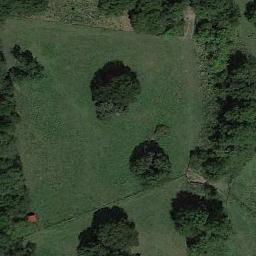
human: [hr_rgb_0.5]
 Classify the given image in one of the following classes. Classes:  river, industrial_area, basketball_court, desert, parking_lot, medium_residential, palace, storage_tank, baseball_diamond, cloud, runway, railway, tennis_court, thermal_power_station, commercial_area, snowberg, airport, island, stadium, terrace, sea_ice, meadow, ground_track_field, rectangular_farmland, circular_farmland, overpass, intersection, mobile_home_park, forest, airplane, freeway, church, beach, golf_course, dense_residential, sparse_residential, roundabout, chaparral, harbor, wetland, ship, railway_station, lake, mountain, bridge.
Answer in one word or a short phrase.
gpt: meadow